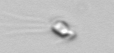
Label: flagellate